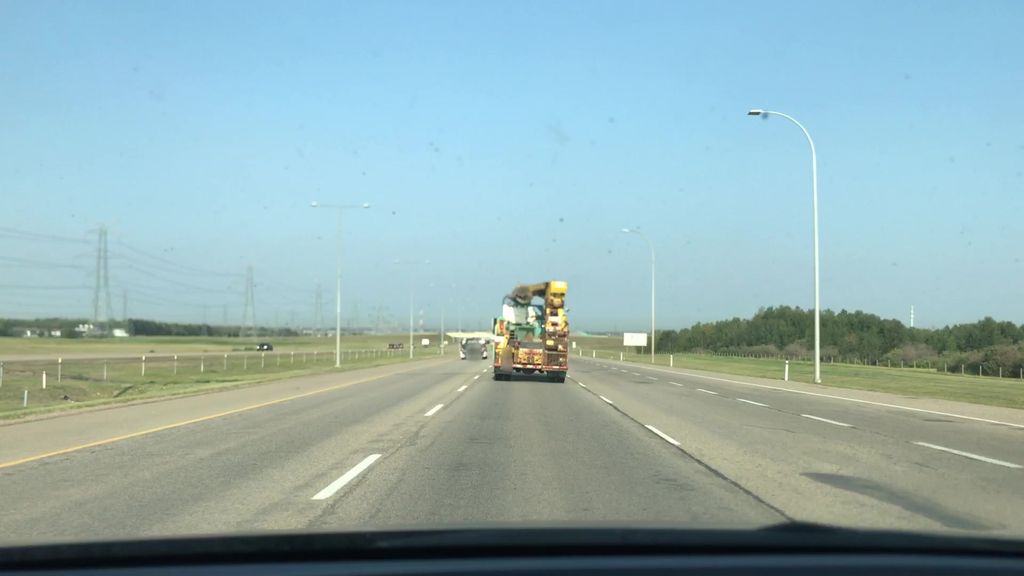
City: edmonton